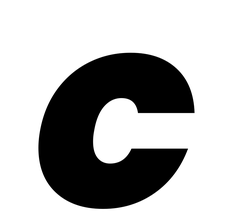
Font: Poppins-ExtraBoldItalic